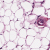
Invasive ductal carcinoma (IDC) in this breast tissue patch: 0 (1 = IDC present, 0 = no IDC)